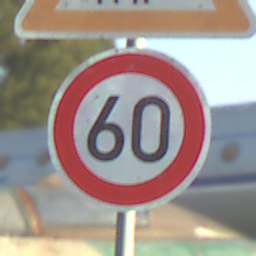
Verkehrszeichen: Geschwindigkeit60
Zusatzzeichen oben: ViehtriebLinks
Umgebung: Outdoor, Special
Tageszeit: SunriseSunset
Wetter: Clear
Licht: Natural
Jahreszeit: NotSpecified
Kontrast: MediumContrast